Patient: sex F, age 56
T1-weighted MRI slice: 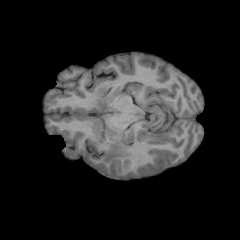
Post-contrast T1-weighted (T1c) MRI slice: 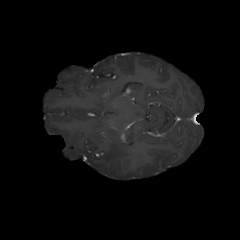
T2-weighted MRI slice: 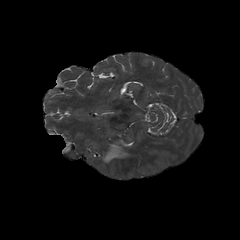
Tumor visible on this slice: yes
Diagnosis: Glioblastoma, IDH-wildtype
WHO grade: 4